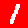
Digit: 1